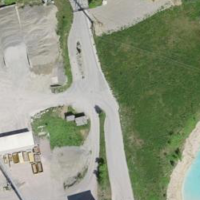
EUNIS habitat code: 55
Species observed at this site:
Chamaenerion dodonaei